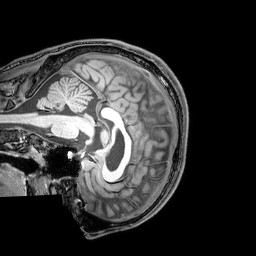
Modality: T1w
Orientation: sagittal
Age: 24
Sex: male
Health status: healthy
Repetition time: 0.081 s
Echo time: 0.037 s